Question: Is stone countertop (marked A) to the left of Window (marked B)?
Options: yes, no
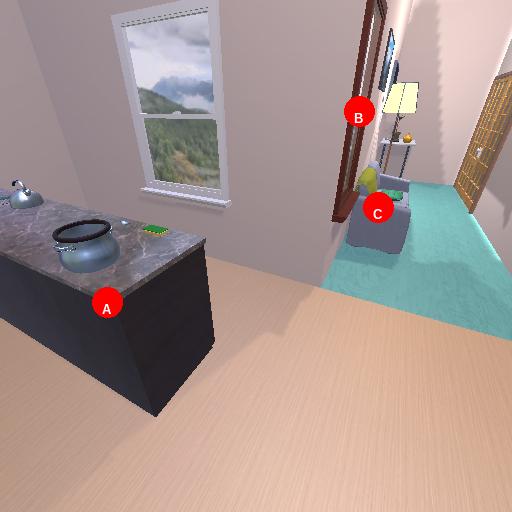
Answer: yes